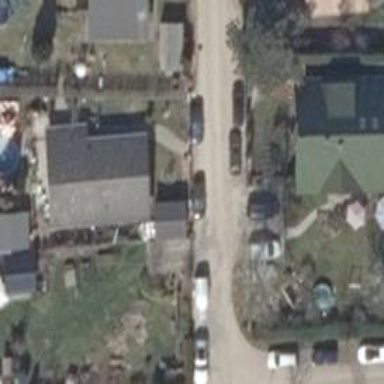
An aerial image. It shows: Driveway.